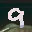
Label: 9